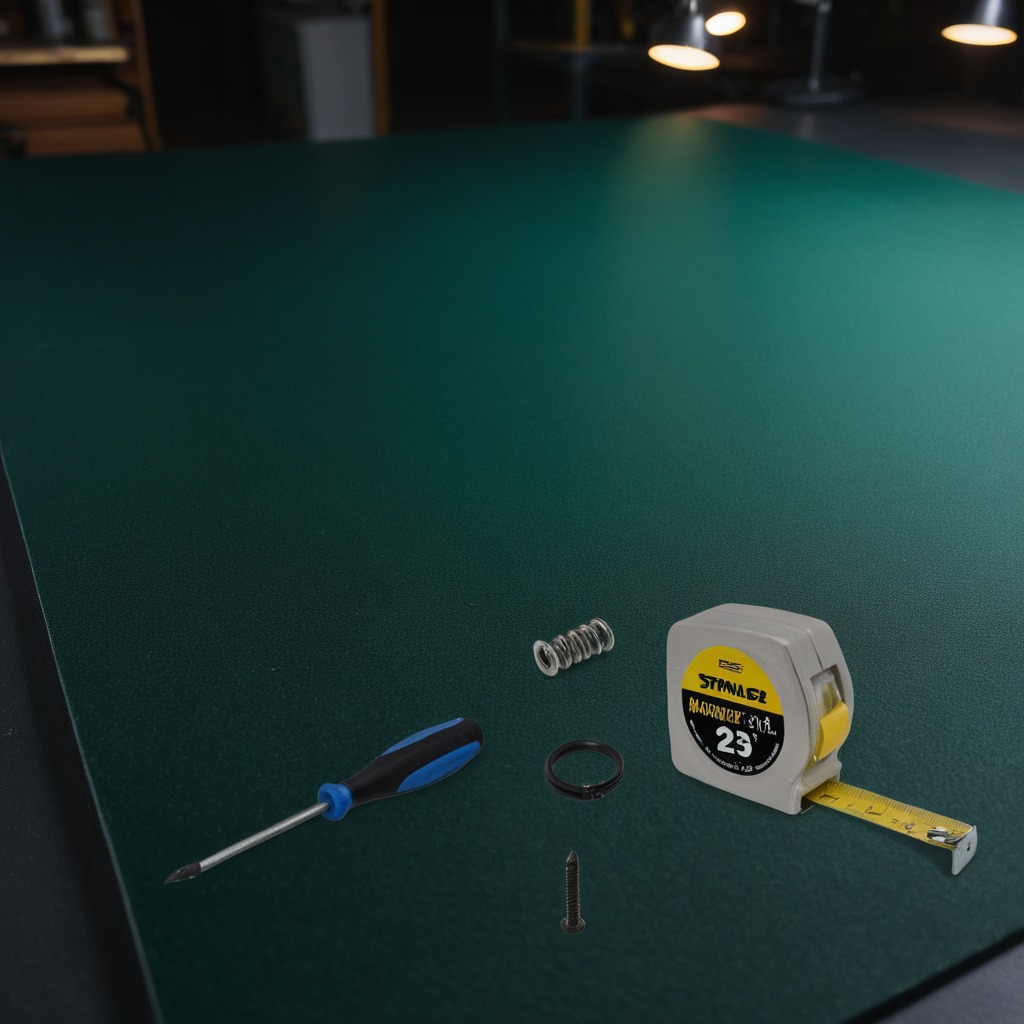
A rubber Oring, a measuring tape, a metal machine screw, a coiled metal spring, and a screwdriver are lying on a clean granite tabletop covered with a green rubber mat inside a workshop at night dim ambient light soft shadows worn but beneath the mat.